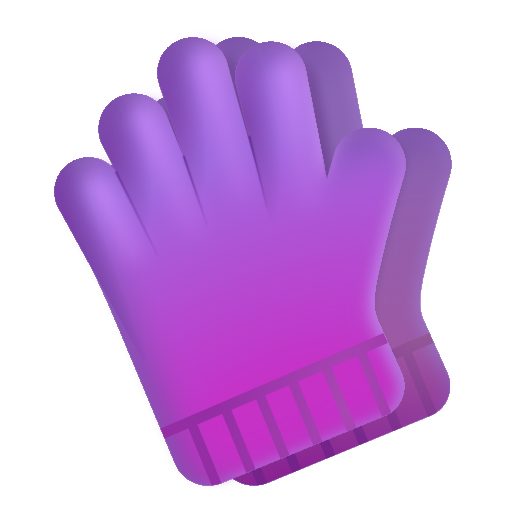
gloves color